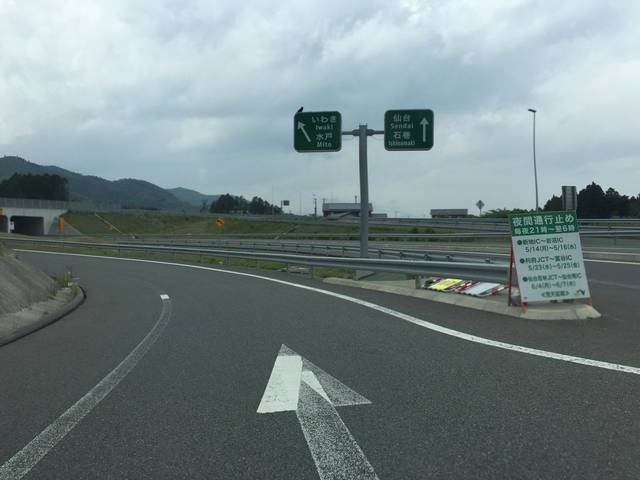
Region: Japan
Coordinates: 37.853, 140.882